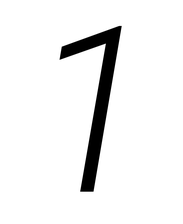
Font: Roboto-Italic_Light_Italic